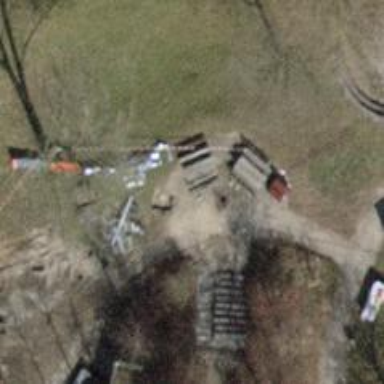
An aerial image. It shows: Picnic table located in leisure land area.